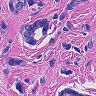
Metastatic tissue present: yes